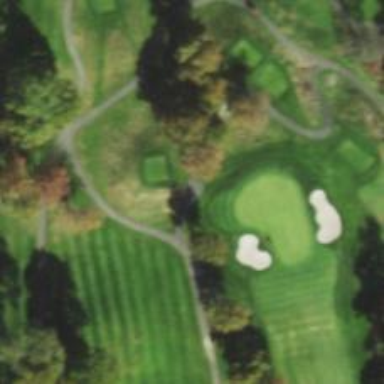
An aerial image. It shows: Path for both roads and golfers.